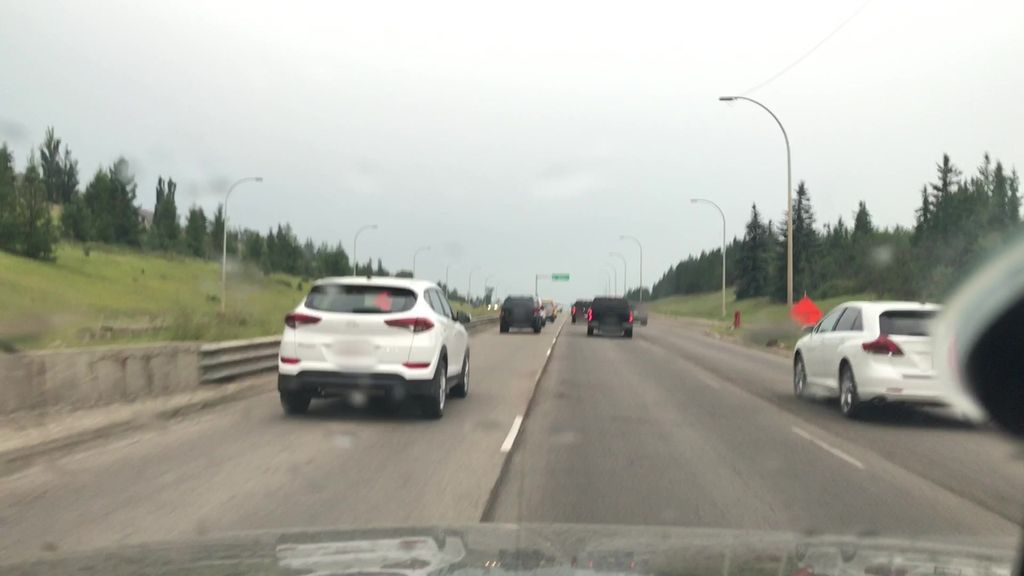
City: edmonton